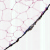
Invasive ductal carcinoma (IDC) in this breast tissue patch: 0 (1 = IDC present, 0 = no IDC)